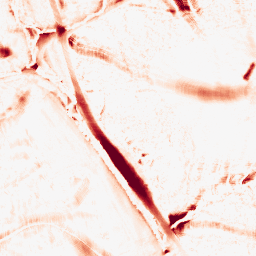
Category: morphological
Decomposition family: morphological_ellipse
Decomposition parameters: operation: opening
width: 30
height: 30
Upsampling method: cubic_catmull_rom
Upsampling parameters: scale: 4
Upsampling scale: 4